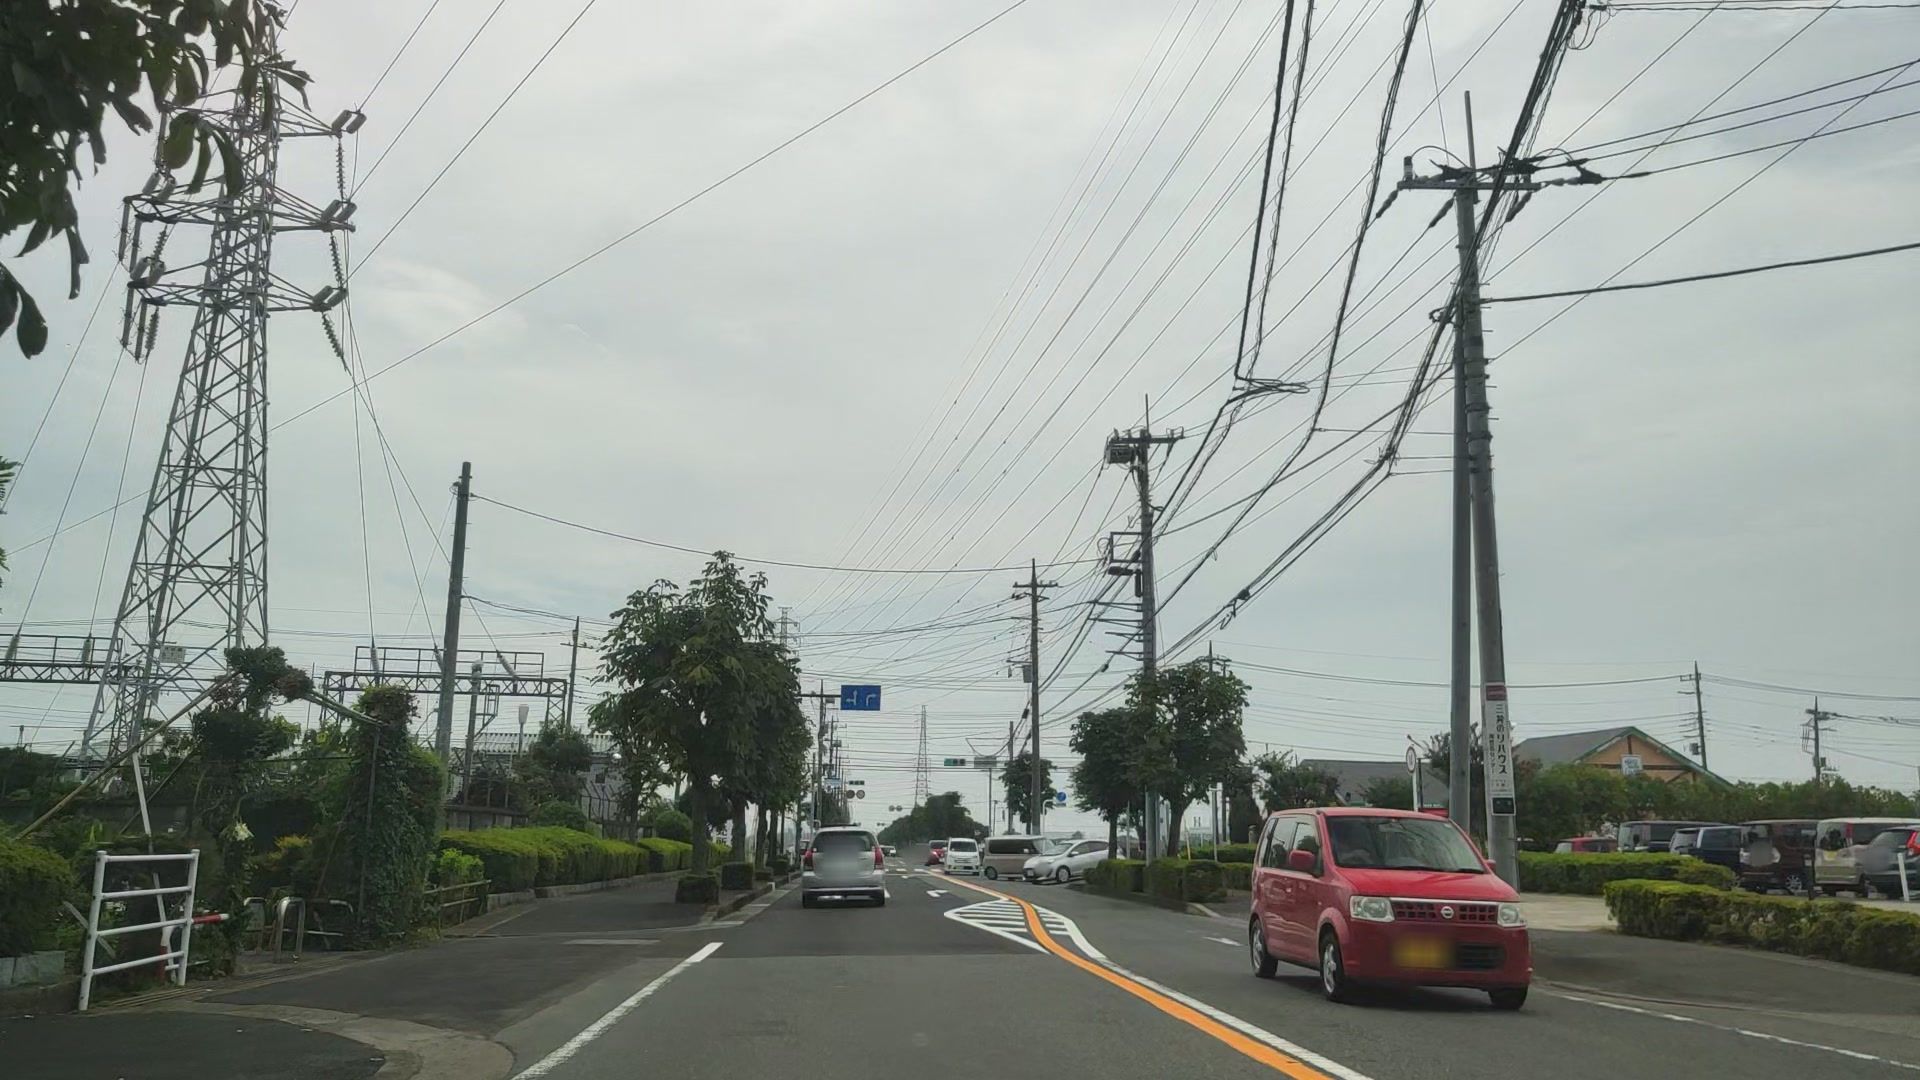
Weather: cloudy
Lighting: day
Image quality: good
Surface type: driving surface
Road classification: footway
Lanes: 2
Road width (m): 3
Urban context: urban centre
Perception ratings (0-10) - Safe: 3.52, Lively: 1.06, Beautiful: 2.28, Boring: 6.67, Depressing: 2.55, Wealthy: 2.31